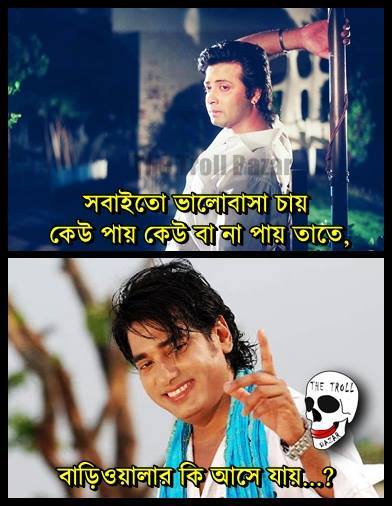
Caption: সবাই ত ভালবাসা চায়, কেউ পায় কেউ বা না পায় তাতে,বাড়িওয়ালার ক আসে যায়...?
Label: non-hate